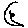
Label: moon